Field crop: tomato
Growth stage: 1
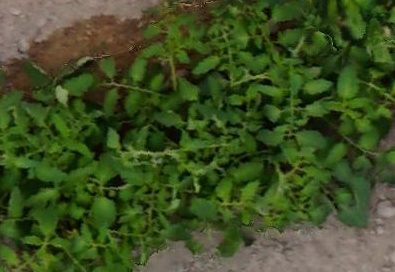
Species: tomato